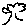
Label: tree